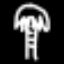
Label: palm tree